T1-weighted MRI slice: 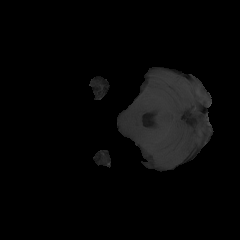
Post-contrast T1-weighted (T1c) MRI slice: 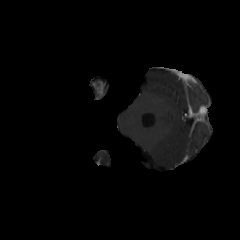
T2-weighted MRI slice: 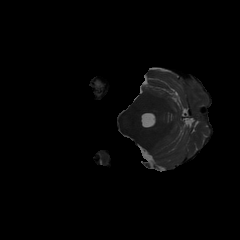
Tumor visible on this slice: yes